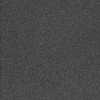
Atmospheric dust classification: dusty